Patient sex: M
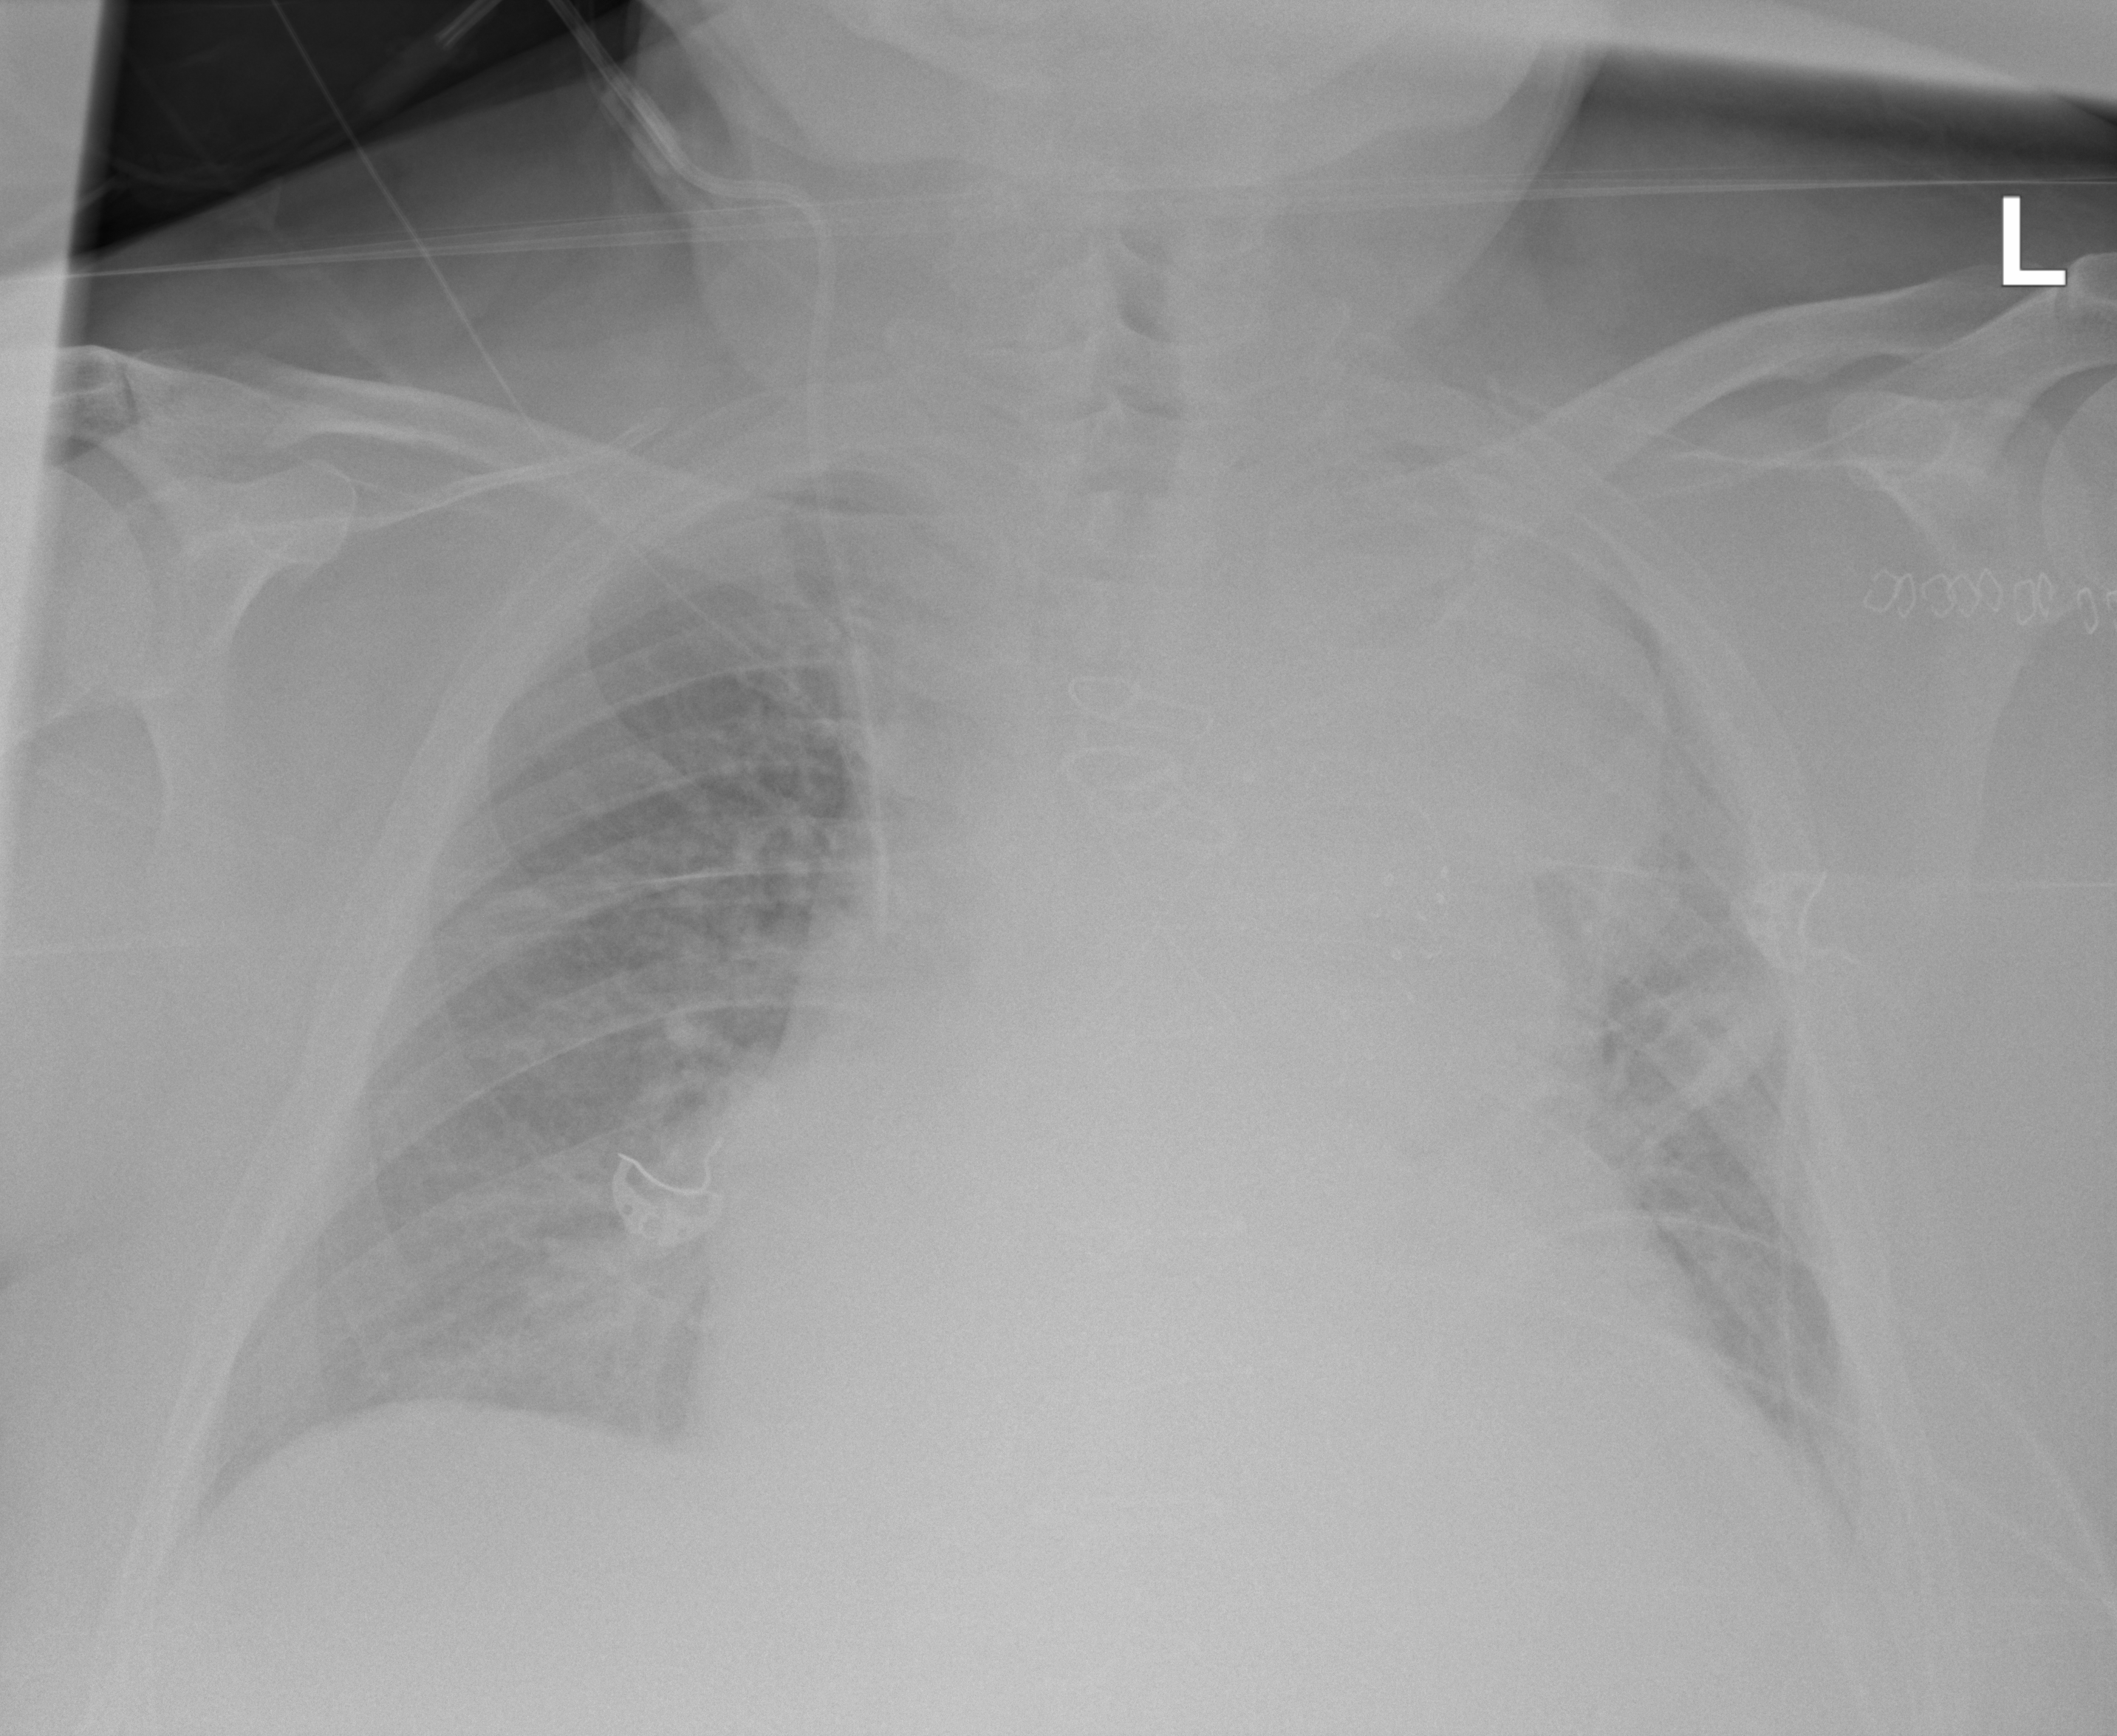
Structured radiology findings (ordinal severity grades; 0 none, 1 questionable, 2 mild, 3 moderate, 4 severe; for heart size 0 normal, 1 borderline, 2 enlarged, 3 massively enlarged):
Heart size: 1
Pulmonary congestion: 2
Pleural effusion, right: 0
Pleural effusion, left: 2
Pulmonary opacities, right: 2
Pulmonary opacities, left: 2
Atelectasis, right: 2
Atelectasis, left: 3